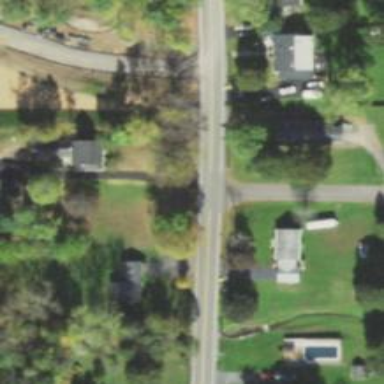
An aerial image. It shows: Road with stop sign.